Current action and preconditions to check: path_clear

Your task: For each precondition in the list above, predict whether it will hold at this action.

Consider the current scene as observed from the mobile robot's camera, and analyze the predicted future states of all dynamic agents (e.g., people, animals, vehicles, or any moving entities) within the NEXT SECOND.

IMPORTANT: Only answer "very likely" if you are absolutely certain—based on strong, clear evidence—that a dynamic agent will violate the precondition in the predicted future state. Do NOT answer "very likely" for unlikely, ambiguous, or low-probability risks.

Ask yourself for each precondition: Is there a high probability, with clear and convincing evidence, that the predicted future states of any dynamic agent will interfere with the predicted future state of the currently executing action within the NEXT SECOND, causing that precondition to fail?

Assess the risk level based on these predictions. Use "likely" or "very likely" if motions create a clear risk of interference.

Use "neutral" or "improbable" if agents are nearby but their predicted paths are clearly diverging or non-conflicting.

Failure Risk Categories: "very improbable", "improbable", "neutral", "likely", "very likely"

Answer Format: Output ONLY the probability_of_failure value from these categories: "very improbable", "improbable", "neutral", "likely", "very likely"

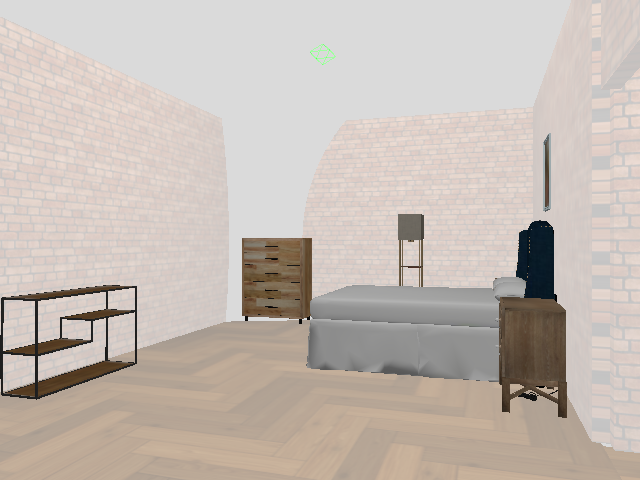

Answer: very improbable